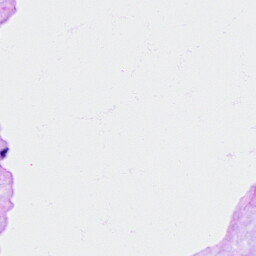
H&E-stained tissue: Ovarian